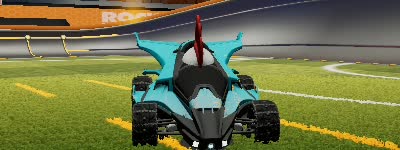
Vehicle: aftershock